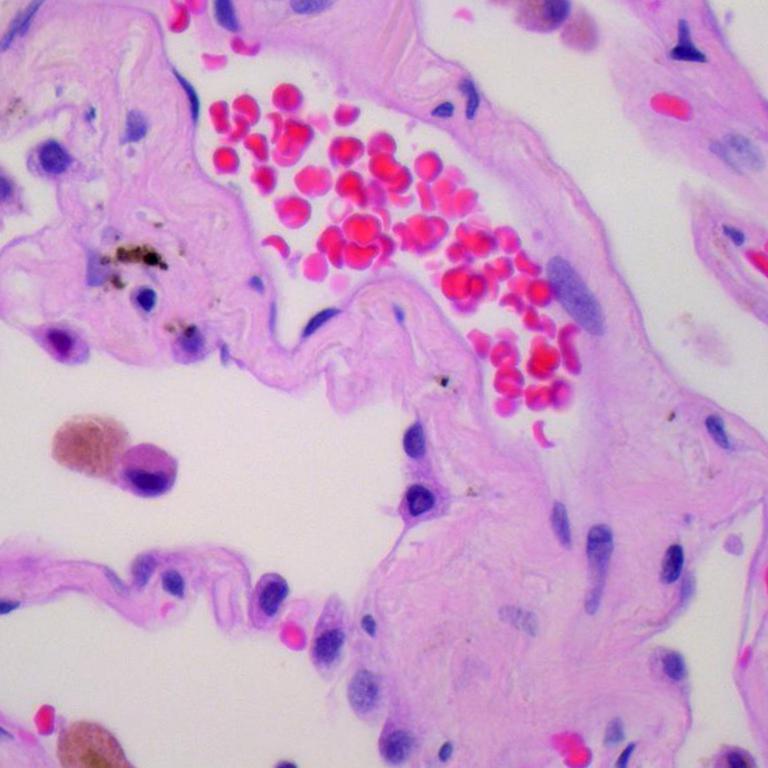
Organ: lung
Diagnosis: benign